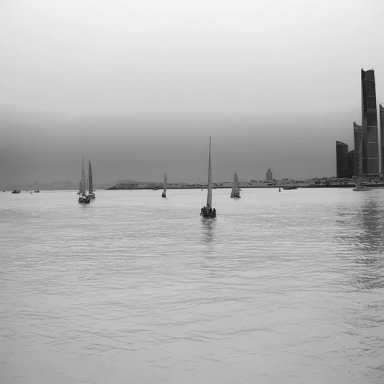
There are five canoes in the infrared image.